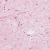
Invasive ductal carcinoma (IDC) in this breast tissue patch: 0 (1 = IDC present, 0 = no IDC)